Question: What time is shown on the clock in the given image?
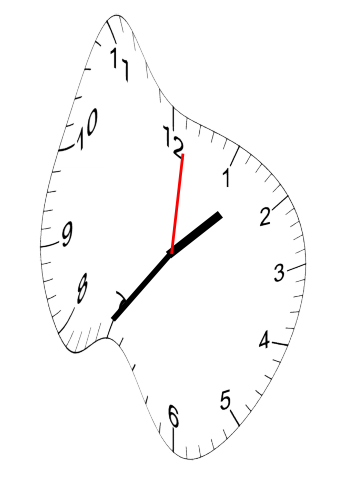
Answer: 01:36:01